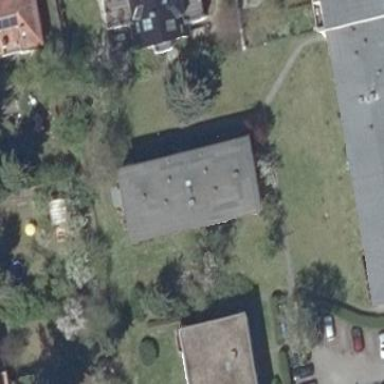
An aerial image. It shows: Building.